Question: I'm trying to create a plot using QChart with python. I have so far managed to plot and to create an x- and y-axis, however they do not seem to correspond. I assume there is link between the chart, the axis and the series I'm missing. My self object is a chart.
My code:
'''
self.axis_x = QValueAxis()
self.axis_x.setTitleText("Second")
self.axis_x.setRange(0, 10)
self.setAxisX(self.axis_x)
self.addAxis(self.axis_x, Qt.AlignBottom)
self.axis_y = QValueAxis()
self.axis_y.setTitleText(str(template.primary_y_axis.unit))
self.axis_y.setRange(0, 10)
self.setAxisY(self.axis_y)
self.addAxis(self.axis_y, Qt.AlignLeft)
self.series = QLineSeries()
p1 = QPoint(2, 0)
self.series.append(p1)
p2 = QPoint(2, 1)
self.series.append(p2)
p3 = QPoint(4, 2)
self.series.append(p3)
p4 = QPoint(6, 3)
self.series.append(p4)
p5 = QPoint(8, 4)
self.series.append(p5)
self.createDefaultAxes()
self.series.attachAxis(self.axis_x)
self.series.attachAxis(self.axis_y)
self.series.setName("hei")
self.addSeries(self.series)
self.legend().setVisible(True)
'''
The plot i am recieving:

I have tried using QPoint to plot, and have also tried without. No difference.
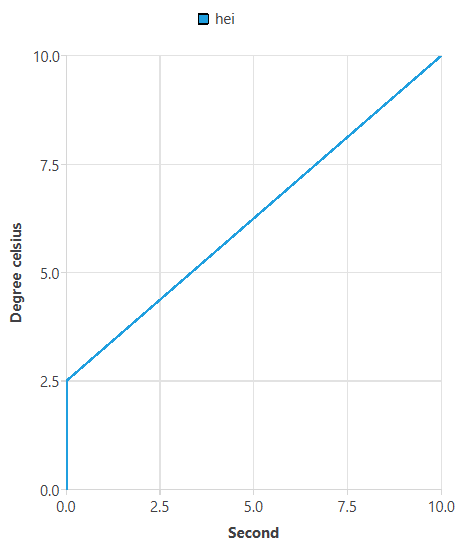
Answer: I'll try to help with a reproducible example.
I tried to make the example look like your 'Sofia' information.
Basically, I added the series to the chart 'chart.addSeries(series)' before the attachAxis definition 'series.attachAxis(axis_x)'.
If the series is added after attachAxis, the series will be readjusted to the external
'''
import sys
from PyQt5.Qt import Qt
from PyQt5.QtGui import QPainter
from PyQt5.QtCore import QPoint
from PyQt5.QtChart import QCategoryAxis, QValueAxis
from PyQt5.QtChart import QChart, QChartView, QLineSeries
from PyQt5.QtWidgets import QApplication, QMainWindow
class MyChart(QMainWindow):
def __init__(self):
super().__init__()
axis_x = QValueAxis()
axis_x.setRange(0, 10)
axis_x.setTitleText("Second")
axis_y = QValueAxis()
axis_y.setRange(0, 10)
axis_y.setTitleText("Other")
series = QLineSeries()
p1 = QPoint(2, 0)
series.append(p1)
p2 = QPoint(2, 1)
series.append(p2)
p3 = QPoint(4, 2)
series.append(p3)
p4 = QPoint(6, 3)
series.append(p4)
p5 = QPoint(8, 4)
series.append(p5)
series.setName("hei")
chart = QChart()
chart.addSeries(series)
chart.legend().setVisible(True)
chart.createDefaultAxes()
chart.setAxisX(axis_x)
chart.setAxisY(axis_y)
#chart.addAxis(axis_x, Qt.AlignBottom)
#chart.addAxis(axis_y, Qt.AlignLeft)
series.attachAxis(axis_x)
series.attachAxis(axis_y)
chartView = QChartView(chart)
chartView.setRenderHint(QPainter.Antialiasing)
self.setCentralWidget(chartView)
self.resize(1200, 800)
if __name__ == '__main__':
app = QApplication(sys.argv)
chartDemo = MyChart()
chartDemo.show()
sys.exit(app.exec_())
'''